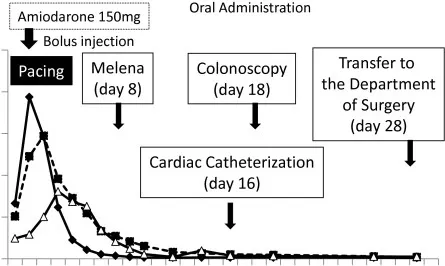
Clinical course of the patient after admission. Levels of serum aspartate aminotransferase (AST; diamonds), alanine aminotransferase (ALT; squares), and creatinine phosphokinase (CPK; triangles) were high. The AST level peaked on day 2, ALT on day 3, and CPK on day 4. The levels of brain natriuretic peptide (BNP) and troponin I (TnI) were highest at admission and subsequently decreased, but did not return to normal. The gamma-glutamyl transpeptidase (gamma-GTP) level was moderately elevated during hospitalization. The serum creatinine level returned to normal by day 7.
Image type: chart (chart)